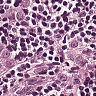
Metastatic tissue present: yes